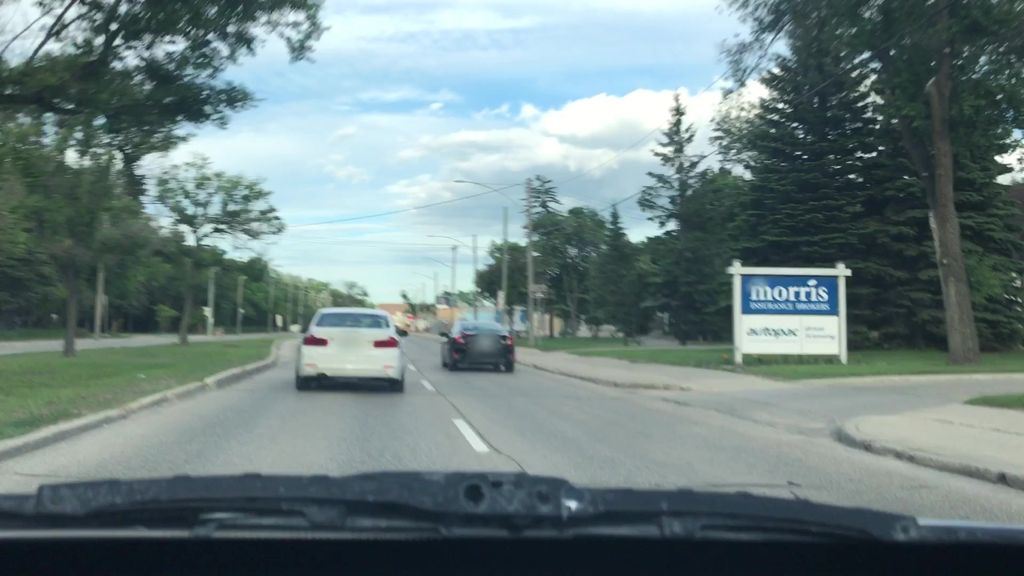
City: winnipeg